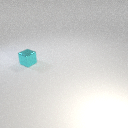
small cyan metal cube